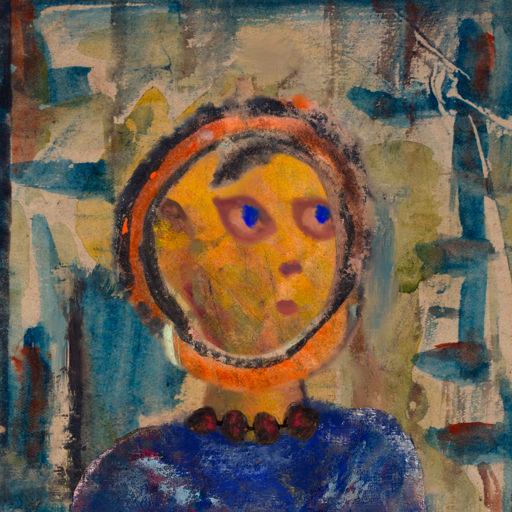
Background: Orphan, Head And Neck Side: Gypsy_Mother, Face Side: Mother_And_Son_Mother, Bust: Irani, Hair Side: Childish, Head Accessory: Blank, Second Necklace: Blank, Necklace: Mosgoul, Baby: Blank